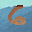
Label: 6